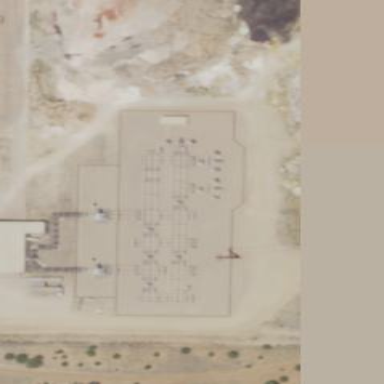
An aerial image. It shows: Power substation.